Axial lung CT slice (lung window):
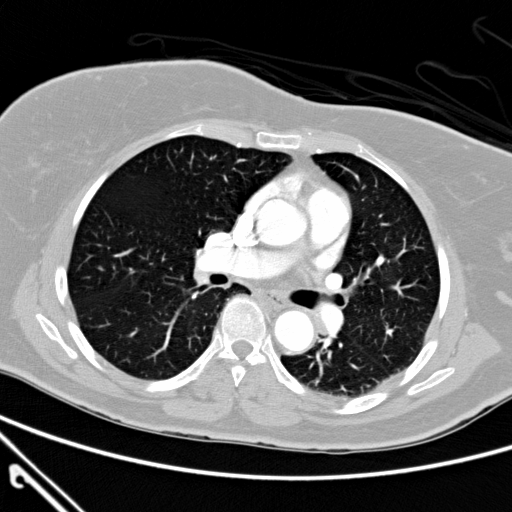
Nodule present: no